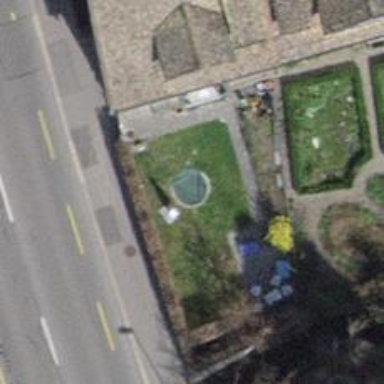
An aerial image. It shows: Sandpit at the playground.